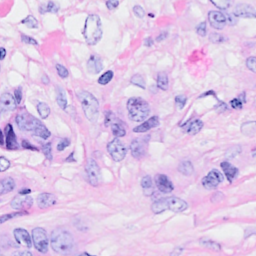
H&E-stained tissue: Breast